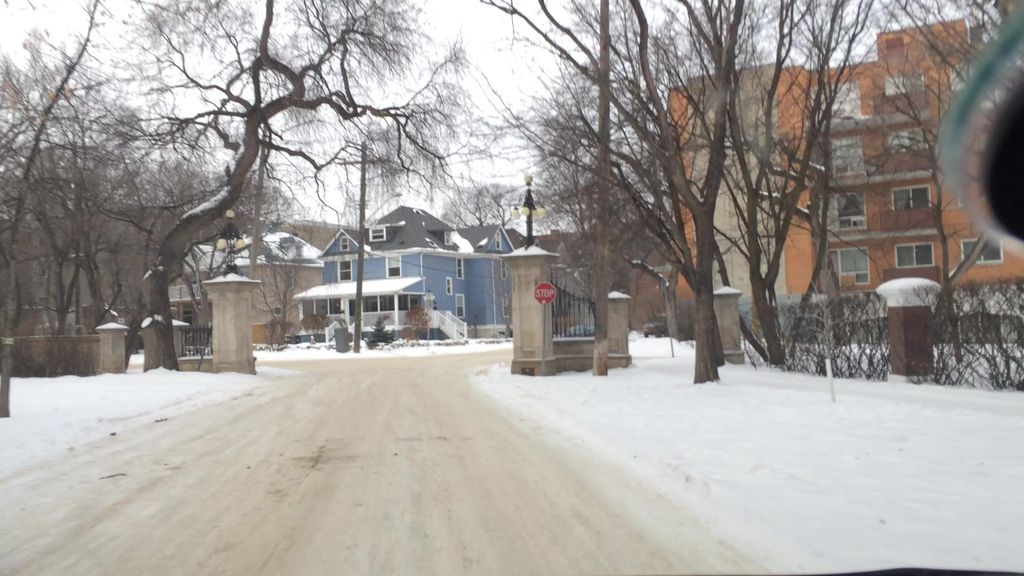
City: winnipeg